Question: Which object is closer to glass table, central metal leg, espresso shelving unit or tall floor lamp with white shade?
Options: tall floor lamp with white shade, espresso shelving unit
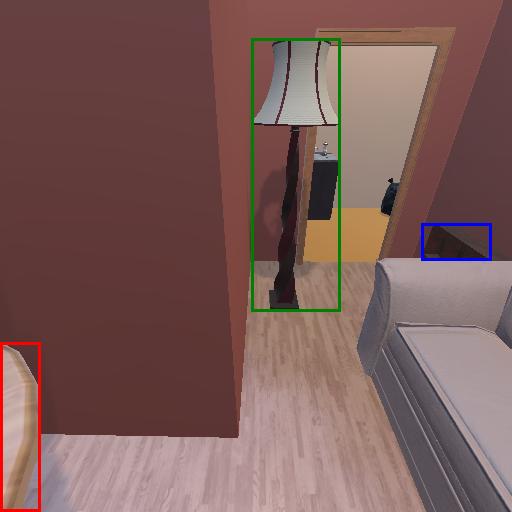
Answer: tall floor lamp with white shade